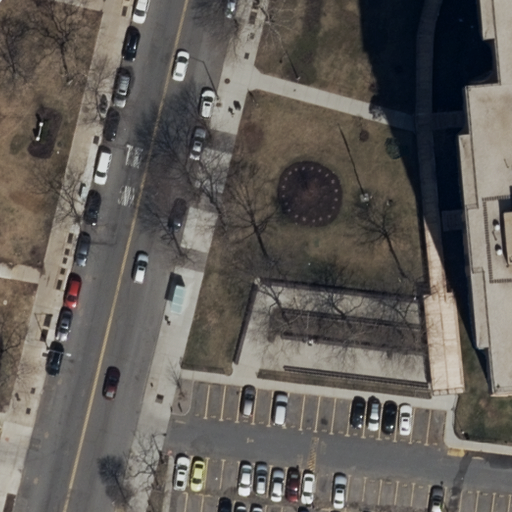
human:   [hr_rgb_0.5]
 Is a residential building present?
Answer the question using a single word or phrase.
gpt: yes

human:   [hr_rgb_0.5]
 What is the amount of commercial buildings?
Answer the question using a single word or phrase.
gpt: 0

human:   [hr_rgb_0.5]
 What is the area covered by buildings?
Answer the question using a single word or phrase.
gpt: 1297m2

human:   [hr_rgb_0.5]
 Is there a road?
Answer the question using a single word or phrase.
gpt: yes

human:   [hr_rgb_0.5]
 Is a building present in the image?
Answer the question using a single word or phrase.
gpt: yes

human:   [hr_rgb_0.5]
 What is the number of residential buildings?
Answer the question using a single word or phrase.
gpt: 1

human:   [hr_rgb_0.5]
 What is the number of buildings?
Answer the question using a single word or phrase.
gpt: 1

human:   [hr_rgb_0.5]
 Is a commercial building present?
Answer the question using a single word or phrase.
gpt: no

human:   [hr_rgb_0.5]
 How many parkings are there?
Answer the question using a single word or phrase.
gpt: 2

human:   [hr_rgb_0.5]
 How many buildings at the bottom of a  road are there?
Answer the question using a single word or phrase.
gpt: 0

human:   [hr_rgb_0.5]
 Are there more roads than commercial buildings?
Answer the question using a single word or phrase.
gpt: yes

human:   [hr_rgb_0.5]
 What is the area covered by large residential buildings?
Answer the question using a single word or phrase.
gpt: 1297m2

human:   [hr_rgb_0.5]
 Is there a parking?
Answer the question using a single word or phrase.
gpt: yes

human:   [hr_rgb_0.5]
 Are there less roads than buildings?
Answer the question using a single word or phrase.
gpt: no

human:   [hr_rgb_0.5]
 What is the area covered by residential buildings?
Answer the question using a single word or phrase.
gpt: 1297m2

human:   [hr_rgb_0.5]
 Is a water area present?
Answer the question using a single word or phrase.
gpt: no

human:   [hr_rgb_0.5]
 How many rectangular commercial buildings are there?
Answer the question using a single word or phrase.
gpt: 0

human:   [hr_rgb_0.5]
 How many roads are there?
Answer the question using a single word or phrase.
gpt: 5

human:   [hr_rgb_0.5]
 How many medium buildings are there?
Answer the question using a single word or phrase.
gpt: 0

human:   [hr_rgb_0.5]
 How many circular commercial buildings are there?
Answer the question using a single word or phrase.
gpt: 0

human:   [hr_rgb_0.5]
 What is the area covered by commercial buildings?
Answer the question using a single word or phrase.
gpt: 0m2

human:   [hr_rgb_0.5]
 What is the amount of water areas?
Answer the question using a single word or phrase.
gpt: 0

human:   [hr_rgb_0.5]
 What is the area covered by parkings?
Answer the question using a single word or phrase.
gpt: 7492m2

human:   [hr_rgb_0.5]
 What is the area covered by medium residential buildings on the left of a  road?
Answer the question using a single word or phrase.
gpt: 0m2

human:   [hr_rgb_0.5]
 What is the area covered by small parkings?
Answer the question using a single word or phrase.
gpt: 0m2

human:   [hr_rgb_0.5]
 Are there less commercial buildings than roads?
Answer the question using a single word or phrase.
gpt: yes

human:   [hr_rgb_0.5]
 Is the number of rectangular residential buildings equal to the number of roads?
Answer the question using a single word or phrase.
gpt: no

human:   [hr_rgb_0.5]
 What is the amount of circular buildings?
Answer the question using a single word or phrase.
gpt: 0

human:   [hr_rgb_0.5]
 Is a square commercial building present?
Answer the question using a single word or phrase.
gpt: no

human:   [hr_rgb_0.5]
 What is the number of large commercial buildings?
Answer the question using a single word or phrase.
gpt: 0

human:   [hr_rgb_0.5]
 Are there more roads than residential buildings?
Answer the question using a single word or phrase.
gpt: yes

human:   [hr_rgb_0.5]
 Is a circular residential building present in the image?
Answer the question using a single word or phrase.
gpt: no

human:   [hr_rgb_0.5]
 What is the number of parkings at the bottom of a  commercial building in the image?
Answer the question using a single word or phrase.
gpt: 0

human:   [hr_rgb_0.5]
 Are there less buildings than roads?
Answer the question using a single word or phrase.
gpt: yes

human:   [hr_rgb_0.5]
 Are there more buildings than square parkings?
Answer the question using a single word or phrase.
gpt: yes

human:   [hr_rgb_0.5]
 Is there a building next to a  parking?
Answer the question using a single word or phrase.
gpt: yes

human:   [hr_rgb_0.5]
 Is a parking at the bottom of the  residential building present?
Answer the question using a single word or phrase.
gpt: no

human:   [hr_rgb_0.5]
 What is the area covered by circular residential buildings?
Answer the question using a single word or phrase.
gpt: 0m2

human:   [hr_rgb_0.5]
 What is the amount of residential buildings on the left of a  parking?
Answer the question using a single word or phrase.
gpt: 1

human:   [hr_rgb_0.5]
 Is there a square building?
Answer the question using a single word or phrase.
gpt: no

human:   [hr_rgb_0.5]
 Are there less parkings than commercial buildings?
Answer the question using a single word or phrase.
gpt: no

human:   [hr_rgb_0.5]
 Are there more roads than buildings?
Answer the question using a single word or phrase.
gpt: yes

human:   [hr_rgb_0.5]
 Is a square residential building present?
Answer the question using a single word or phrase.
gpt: no

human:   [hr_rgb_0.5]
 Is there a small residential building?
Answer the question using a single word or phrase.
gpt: no

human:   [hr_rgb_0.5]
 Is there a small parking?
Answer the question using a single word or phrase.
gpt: no

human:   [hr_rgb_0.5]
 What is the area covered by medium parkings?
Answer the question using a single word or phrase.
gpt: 0m2

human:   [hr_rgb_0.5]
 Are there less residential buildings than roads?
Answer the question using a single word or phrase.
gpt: yes

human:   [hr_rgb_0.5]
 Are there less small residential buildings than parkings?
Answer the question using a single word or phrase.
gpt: yes

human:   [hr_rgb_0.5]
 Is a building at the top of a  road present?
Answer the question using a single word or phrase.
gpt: yes

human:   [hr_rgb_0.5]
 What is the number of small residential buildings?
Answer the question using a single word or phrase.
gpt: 0

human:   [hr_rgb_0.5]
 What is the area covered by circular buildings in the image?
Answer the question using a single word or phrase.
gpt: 0m2

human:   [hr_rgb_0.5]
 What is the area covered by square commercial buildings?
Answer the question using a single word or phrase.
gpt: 0m2

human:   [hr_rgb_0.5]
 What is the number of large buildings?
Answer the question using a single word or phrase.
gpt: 1

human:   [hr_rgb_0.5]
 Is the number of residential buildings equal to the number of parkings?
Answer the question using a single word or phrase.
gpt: no

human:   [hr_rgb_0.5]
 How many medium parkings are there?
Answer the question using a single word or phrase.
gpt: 0

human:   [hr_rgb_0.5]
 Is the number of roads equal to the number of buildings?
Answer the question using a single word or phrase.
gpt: no

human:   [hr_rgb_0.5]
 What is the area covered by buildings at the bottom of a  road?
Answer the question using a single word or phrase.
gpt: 0m2

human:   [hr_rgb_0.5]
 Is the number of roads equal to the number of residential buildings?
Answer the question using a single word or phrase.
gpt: no

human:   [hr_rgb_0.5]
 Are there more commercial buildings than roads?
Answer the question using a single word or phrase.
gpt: no

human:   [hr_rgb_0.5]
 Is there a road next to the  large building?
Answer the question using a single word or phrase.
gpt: yes

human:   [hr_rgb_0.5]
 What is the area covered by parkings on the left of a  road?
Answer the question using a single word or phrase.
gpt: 4679m2

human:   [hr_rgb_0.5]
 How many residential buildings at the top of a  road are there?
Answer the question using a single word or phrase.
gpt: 1

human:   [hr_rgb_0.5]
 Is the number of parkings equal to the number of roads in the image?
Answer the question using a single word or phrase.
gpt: no

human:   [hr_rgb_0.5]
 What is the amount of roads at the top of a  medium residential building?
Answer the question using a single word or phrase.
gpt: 0